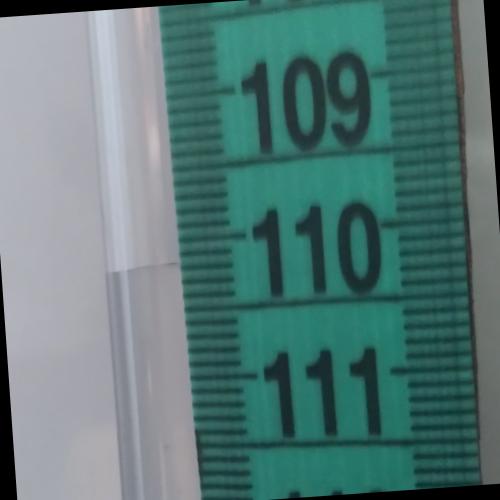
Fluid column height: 110.2 cm